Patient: sex M, age 38
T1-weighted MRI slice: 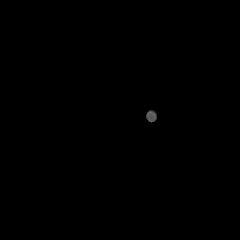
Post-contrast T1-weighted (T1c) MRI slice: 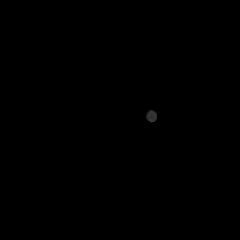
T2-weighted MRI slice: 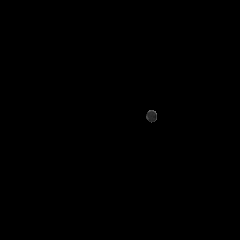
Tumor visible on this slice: no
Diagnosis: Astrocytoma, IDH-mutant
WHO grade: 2